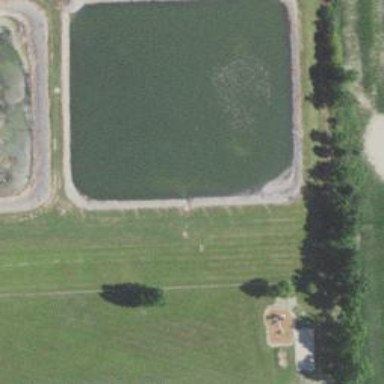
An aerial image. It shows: Reservoir containing sewage water.